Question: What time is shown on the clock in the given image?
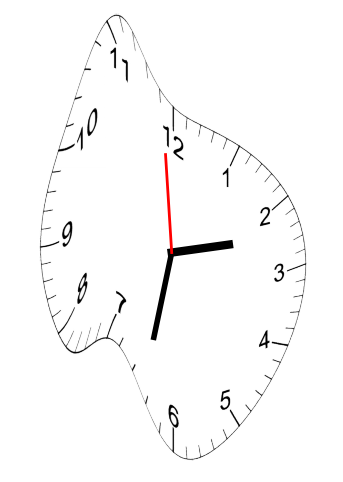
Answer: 02:31:59